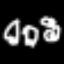
Label: angel